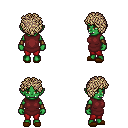
a pixel art fantasy rpg character, female body template, orc, green skin, maroon tunic, red pants, white blonde curly afro hairstyle, leather bracers, brown slippers, four views (front, back, left, right), 2x2 character sprite sheet, small pixel art, hard edges, no anti-aliasing